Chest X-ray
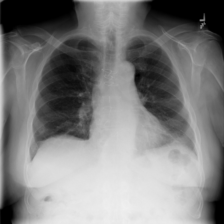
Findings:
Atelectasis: negative
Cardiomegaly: negative
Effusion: negative
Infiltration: negative
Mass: negative
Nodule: negative
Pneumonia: negative
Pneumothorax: negative
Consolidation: negative
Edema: negative
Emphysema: negative
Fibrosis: negative
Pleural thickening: negative
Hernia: negative